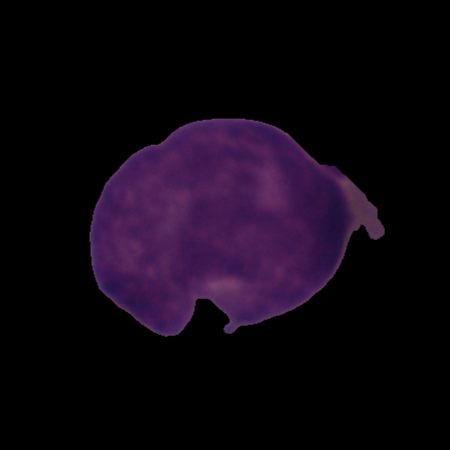
Label: cancer